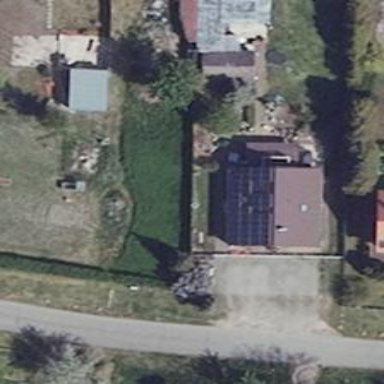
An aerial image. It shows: Small solar photovoltaic panel generator is producing electricity.